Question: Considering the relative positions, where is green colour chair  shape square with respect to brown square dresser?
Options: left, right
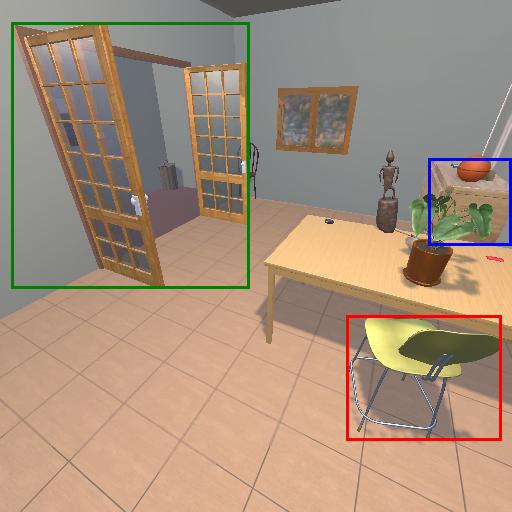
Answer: left